Определить $КПД$ цикла, показанного на рисунке.  Газ идеальный одноатомный. Участки $2-3$ и $4-5$ на чертеже представляют собой дуги окружностей с центрами в точках $O_{1}$ и $O_{2}$.
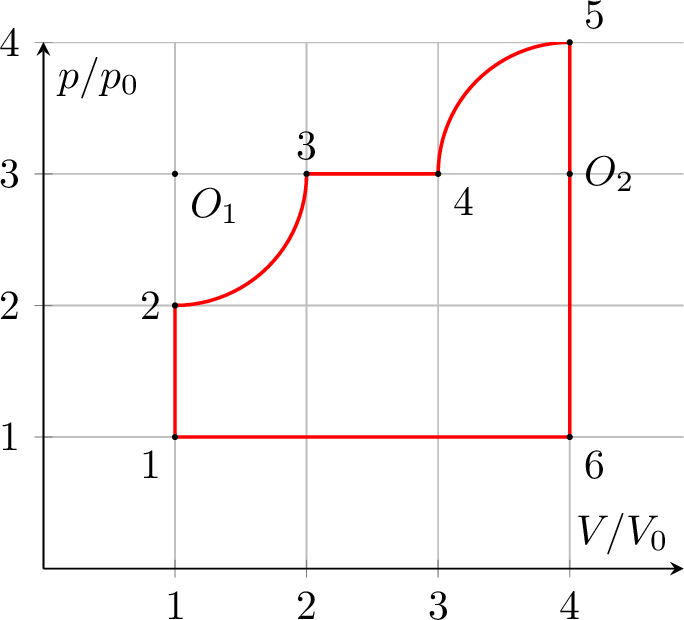
Решение: КПД определяется как $\eta=\frac{A}{Q^{+}}$, а так как $Q^{+}-\left|Q^{-}\right|=A$, его можно выразить через $Q^{-}$: $\eta=A /\left(A+\left|Q^{-}\right|\right)$.Вычислить $Q^{-}$существенно проще, чем $Q^{+}$. Тепло отдается на участках $5-6$ и $6-1$:$$\left|Q^{-}\right|=\frac{3}{2} R\left(T_{5}-T_{6}\right)+\left(\frac{3}{2} R+R\right)\left(T_{6}-T_{1}\right)= \\=\frac{3}{2}(16-4) p_{0} V_{0}+\frac{5}{2}(4-1) p_{0} V_{0}=\frac{51}{2} p_{0} V_{0}.$$Работа $A$ численно равна площади цикла: $A=6 p_{0} V_{0}$.В результате получаем $\eta=\frac{6}{6+\frac{51}{2}}=\frac{4}{21}$.
Ответ: $$ \eta=\frac{4}{21}. $$
Темы:
T, Термодинамика, Всероссийские, КПД, Циклы